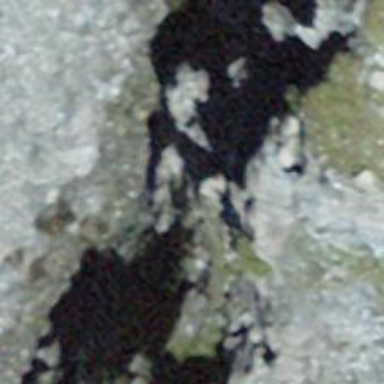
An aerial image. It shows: Cliff in nature.